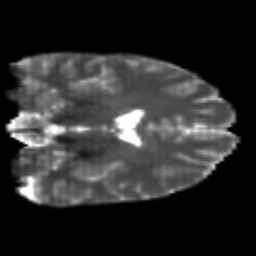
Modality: T2w
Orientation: coronal
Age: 21
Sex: male
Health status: healthy
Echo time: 0.074 s